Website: home-depot
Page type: customer-info-address
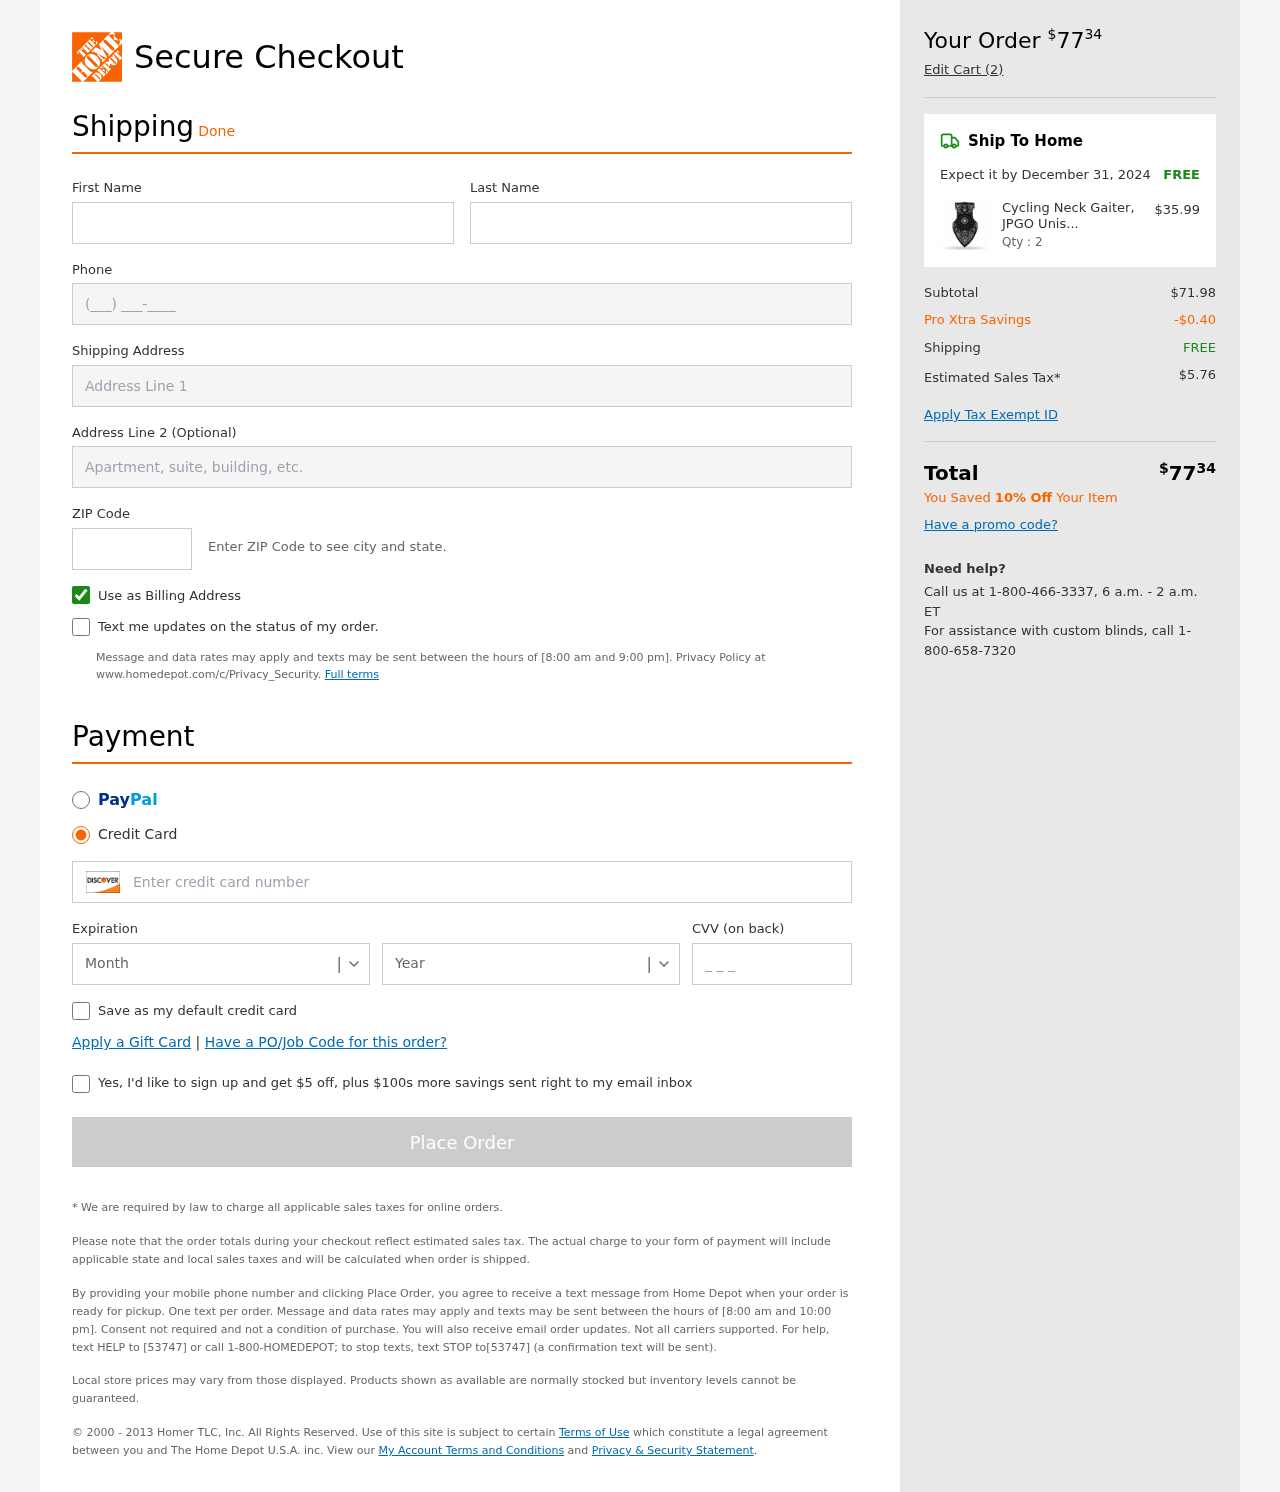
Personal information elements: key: PII_CARD_CVV
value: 681
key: PII_CARD_EXPIRY_MONTH
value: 06
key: PII_CARD_EXPIRY_YEAR
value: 28
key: PII_CARD_NUMBER
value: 6597 6523 2212 4359
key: PII_FIRSTNAME
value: Mark
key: PII_LASTNAME
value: Phelps
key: PII_PHONE
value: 5867267716
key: PII_POSTCODE
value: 25736
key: PII_STREET
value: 27751 David Squares
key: PII_STREET2
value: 7636 Wilcox Forges Apt. 142
Product elements: key: PRODUCT1_NAME
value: Cycling Neck Gaiter, JPGO Unisex Elastic Bandana Headband Cool Headwear Windproof Scarf, 1 Pack, Bla
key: PRODUCT1_PRICE
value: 35.99
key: PRODUCT1_QUANTITY
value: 2
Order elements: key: ORDER_TOTAL
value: $7734
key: ORDER_NUM_ITEMS
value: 2
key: ORDER_DELIVERY_DATE
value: December 31, 2024
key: ORDER_SHIPPING_COST
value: FREE
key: ORDER_SUBTOTAL
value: $71.98
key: ORDER_DISCOUNT
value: -$0.40
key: ORDER_SHIPPING_COST2
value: FREE
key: ORDER_TAX
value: $5.76
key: ORDER_TOTAL2
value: $7734
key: ORDER_SAVINGS_MESSAGE
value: You Saved 10% Off Your Item